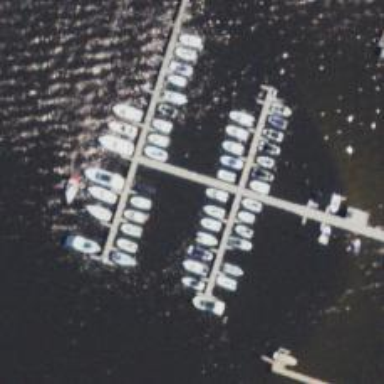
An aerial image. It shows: Marina on leisure land.